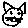
Label: cat